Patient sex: M
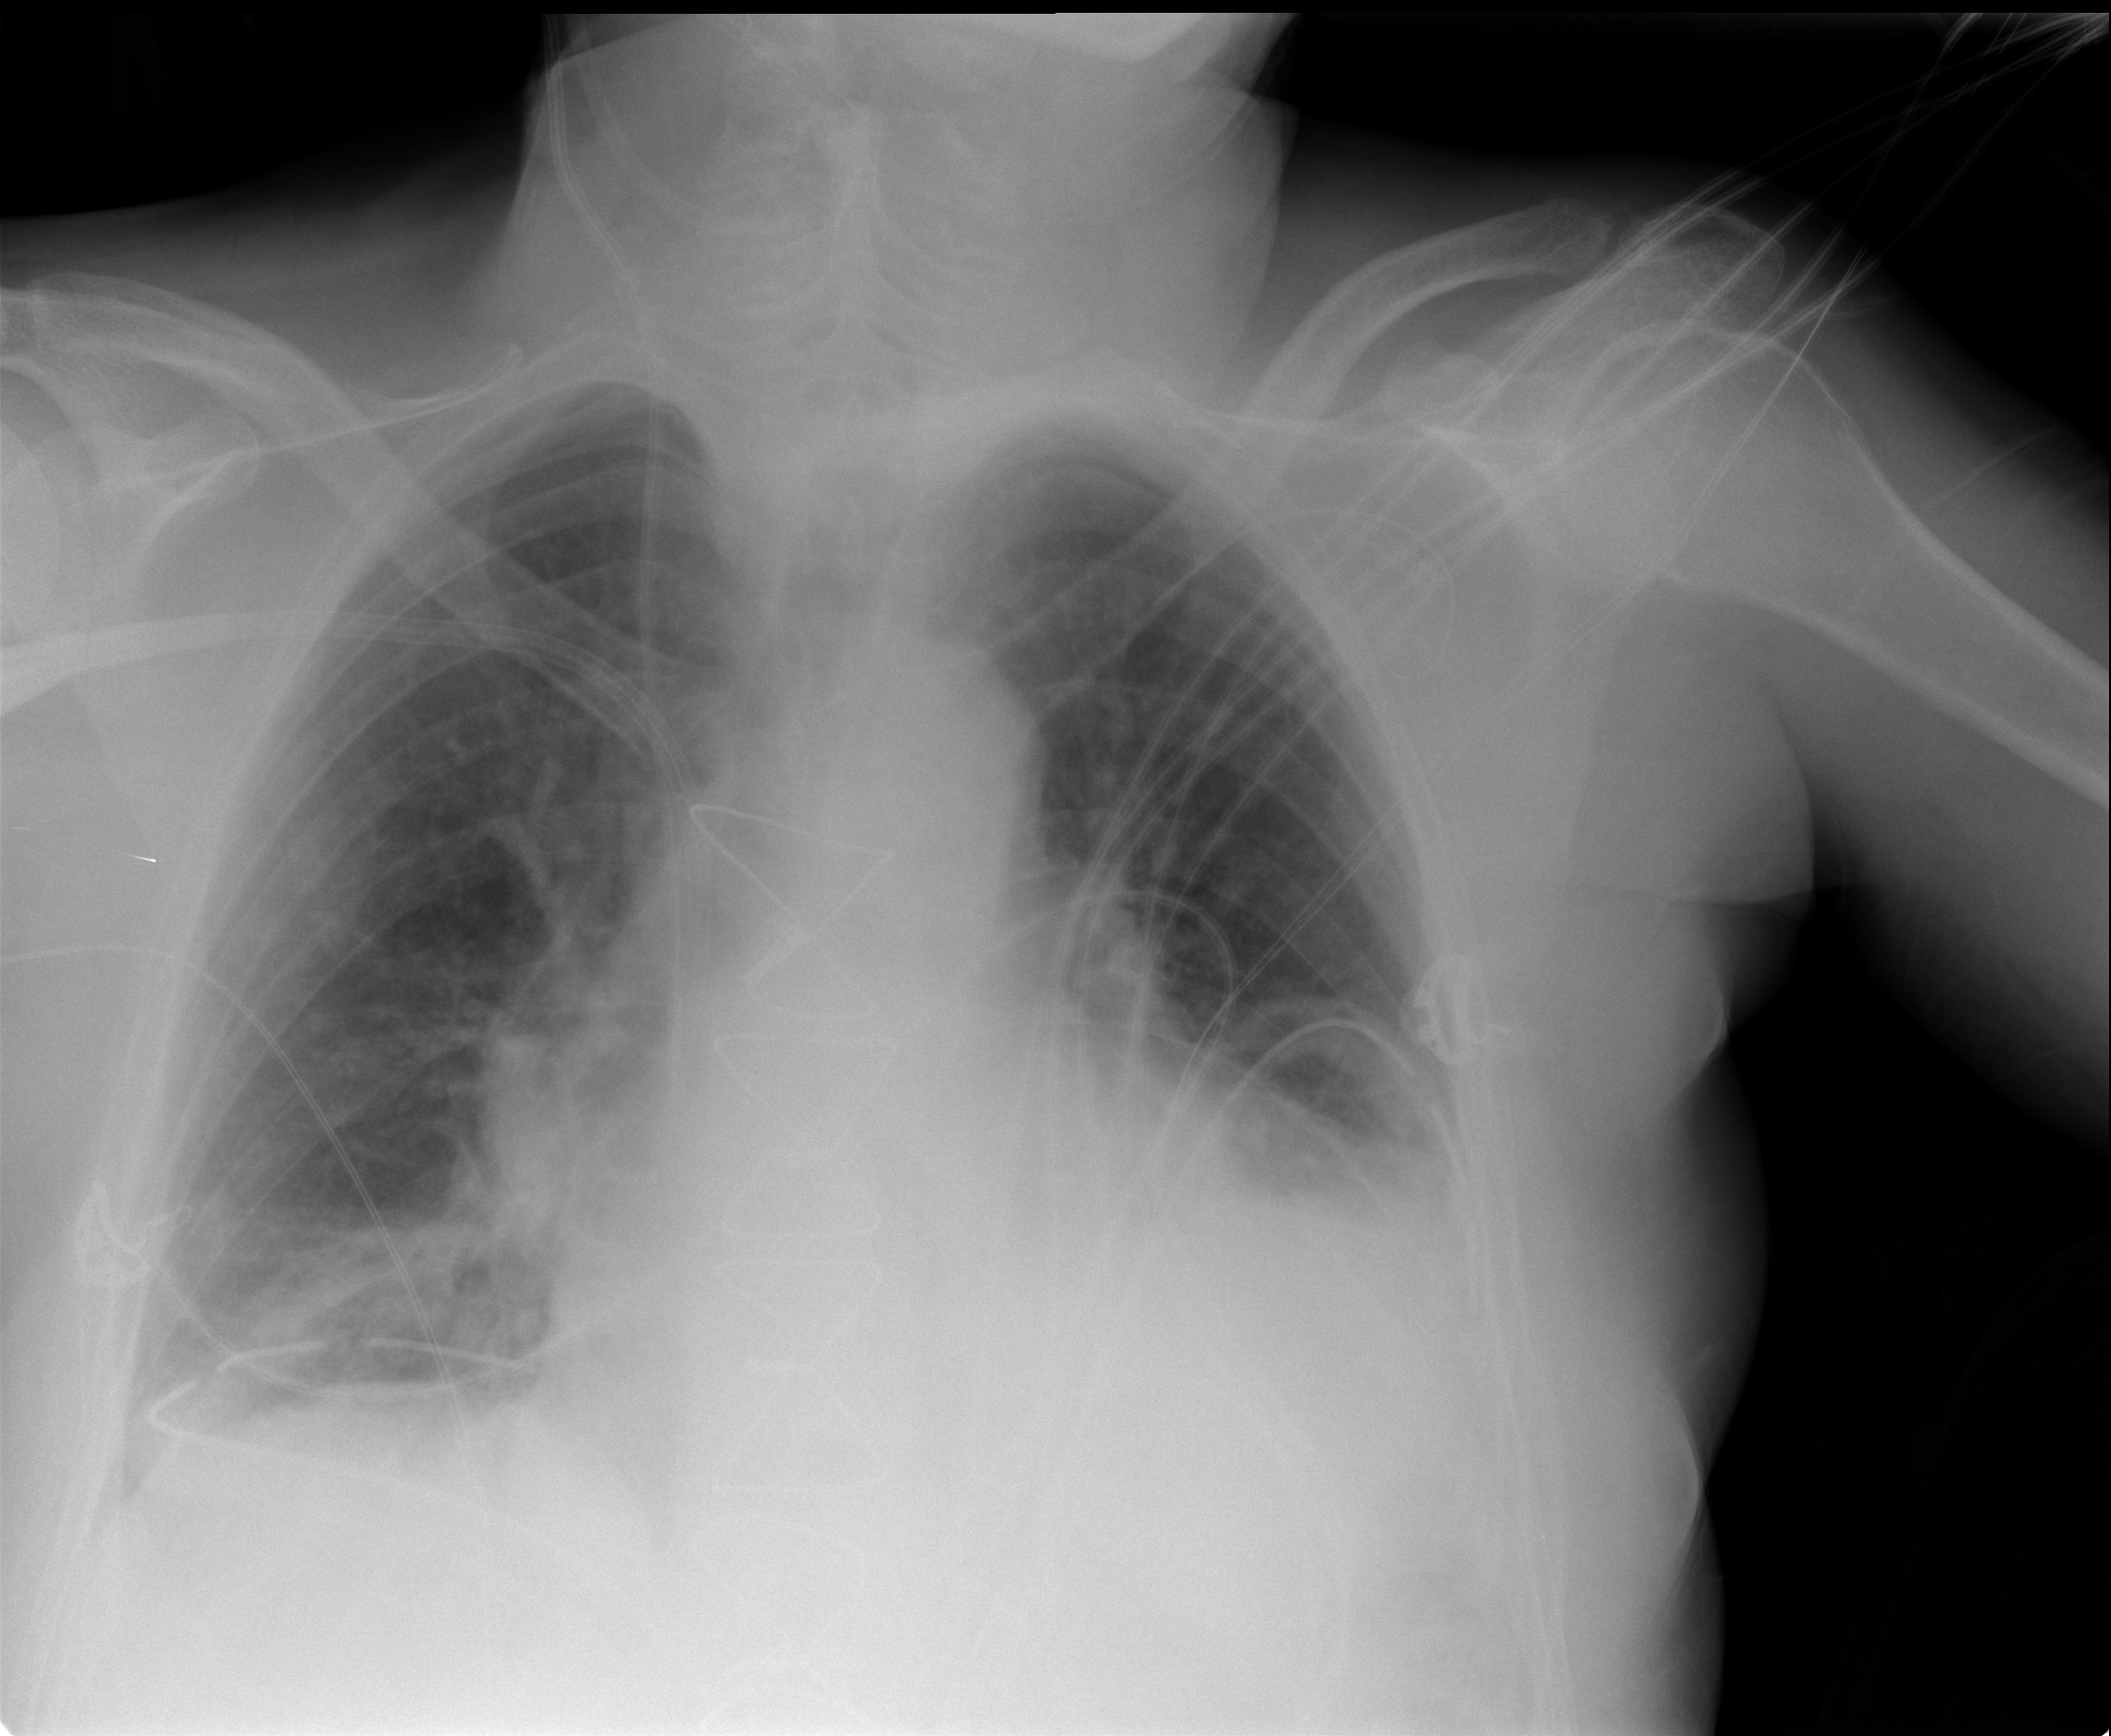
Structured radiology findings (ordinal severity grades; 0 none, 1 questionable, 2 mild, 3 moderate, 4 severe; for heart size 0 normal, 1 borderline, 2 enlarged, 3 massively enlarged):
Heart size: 2
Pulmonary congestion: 2
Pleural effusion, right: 0
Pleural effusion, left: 2
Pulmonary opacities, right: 0
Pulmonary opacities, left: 0
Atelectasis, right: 2
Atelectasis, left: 2